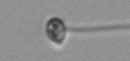
Label: flagellate